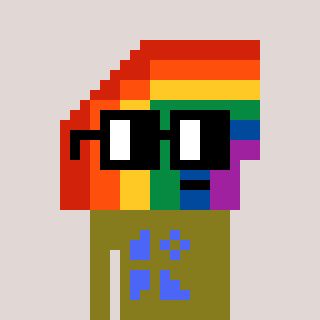
a pixel art character with square black glasses, a rainbow-shaped head and a gunk-colored body on a warm background